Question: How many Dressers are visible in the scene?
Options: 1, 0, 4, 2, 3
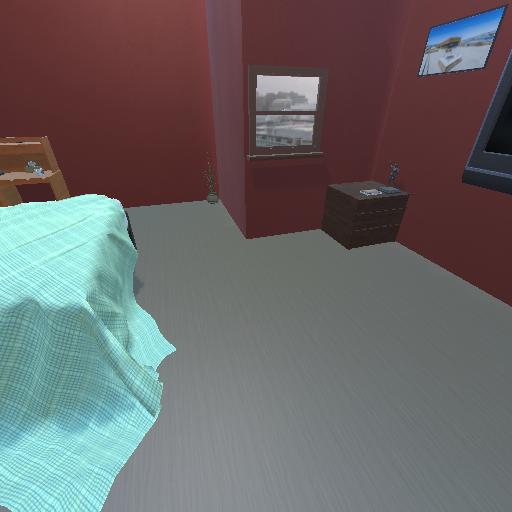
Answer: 1